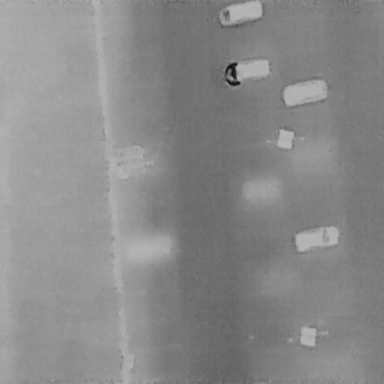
There are four Cars in the infrared image.